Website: ulta-beauty
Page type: delivery-shipping
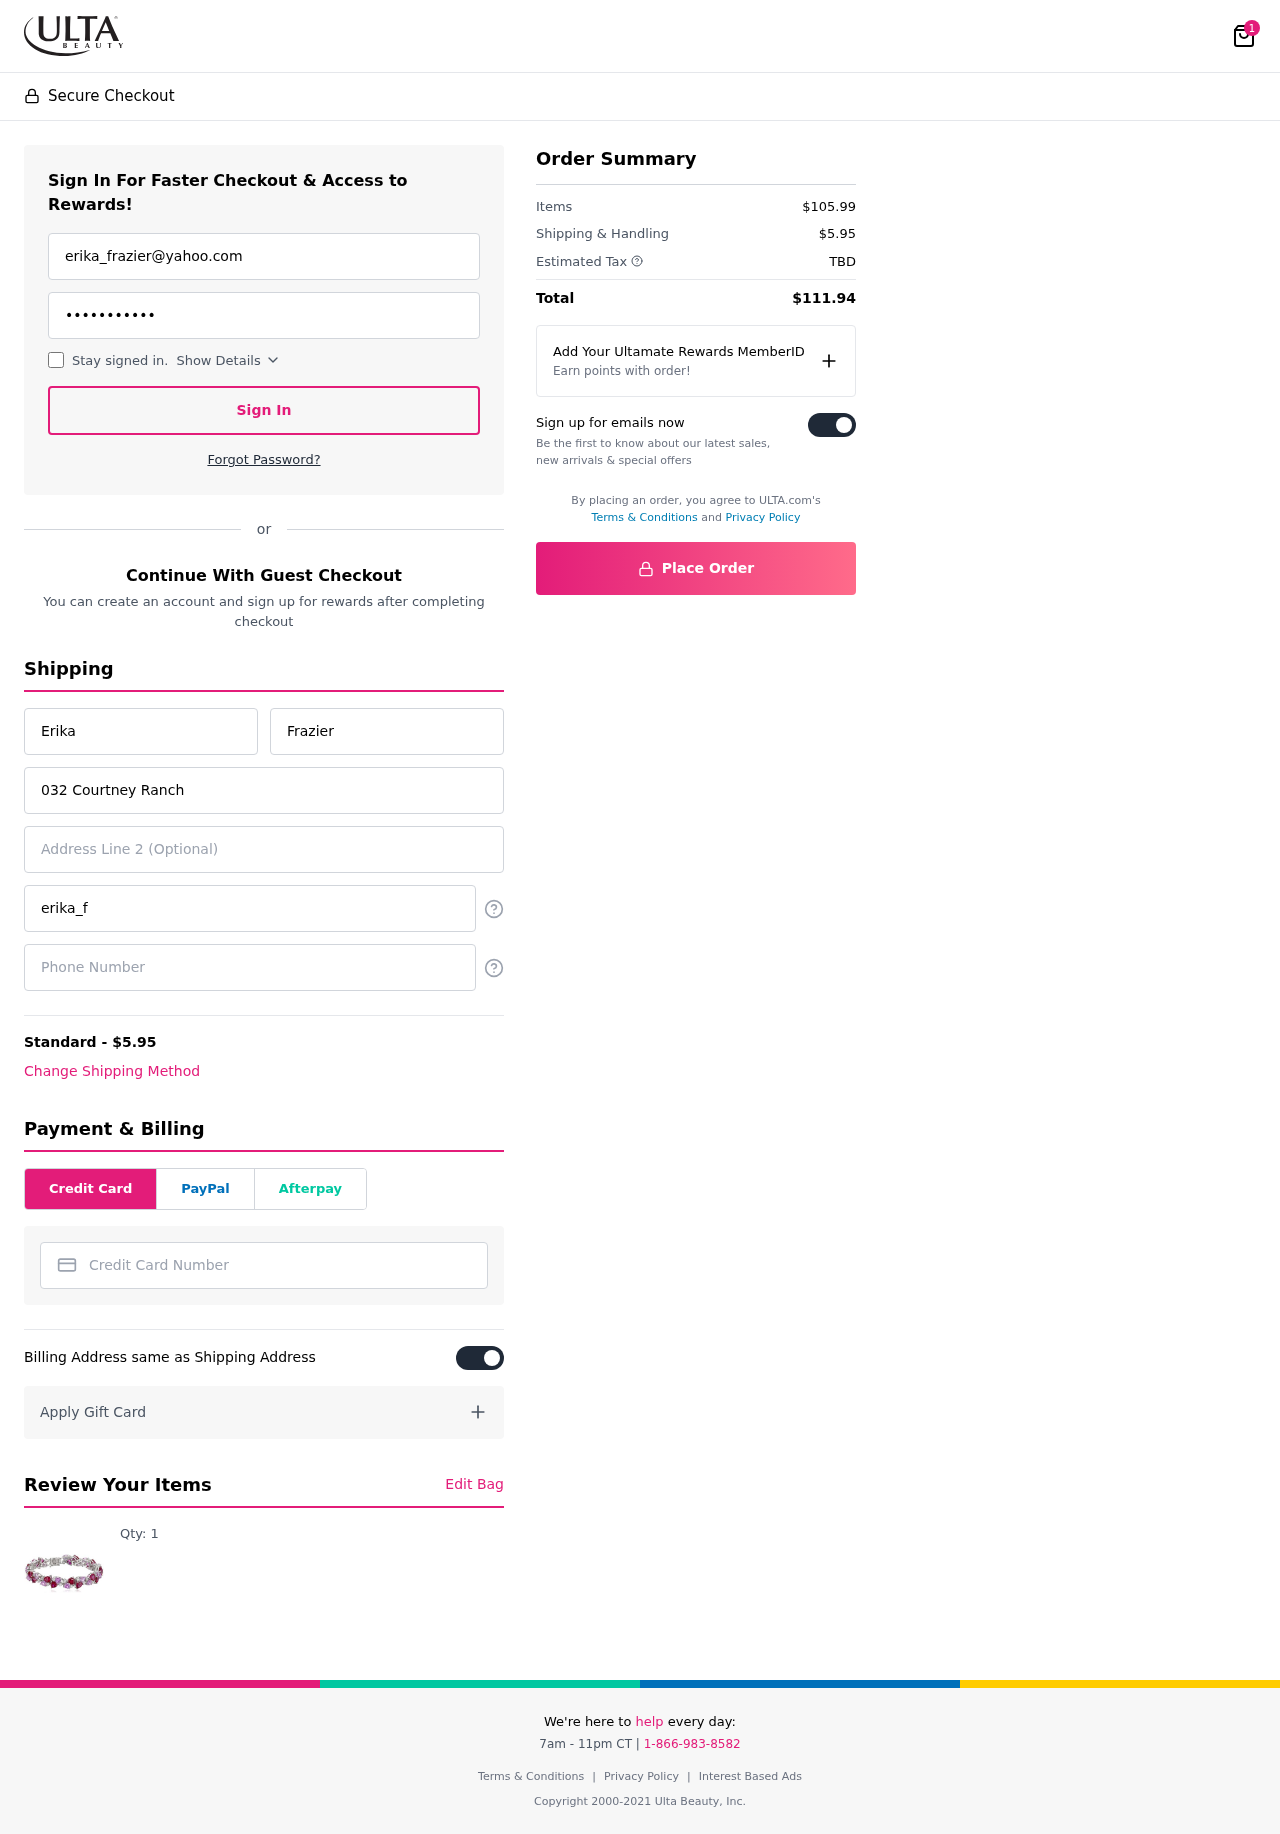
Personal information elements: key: PII_CARD_NUMBER
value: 6011 5623 5199 5991
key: PII_EMAIL
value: erika_frazier@yahoo.com
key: PII_EMAIL2
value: erika_frazier@yahoo.com
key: PII_FIRSTNAME
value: Erika
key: PII_LASTNAME
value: Frazier
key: PII_PHONE
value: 2534777165
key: PII_STREET
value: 032 Courtney Ranch
Product elements: key: PRODUCT1_QUANTITY
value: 1
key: PRODUCT1
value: Qty: 1
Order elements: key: ORDER_NUM_ITEMS
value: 1
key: ORDER_SHIPPING_COST
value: $5.95
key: ORDER_SUBTOTAL
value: $105.99
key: ORDER_TAX
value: TBD
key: ORDER_TOTAL
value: $111.94